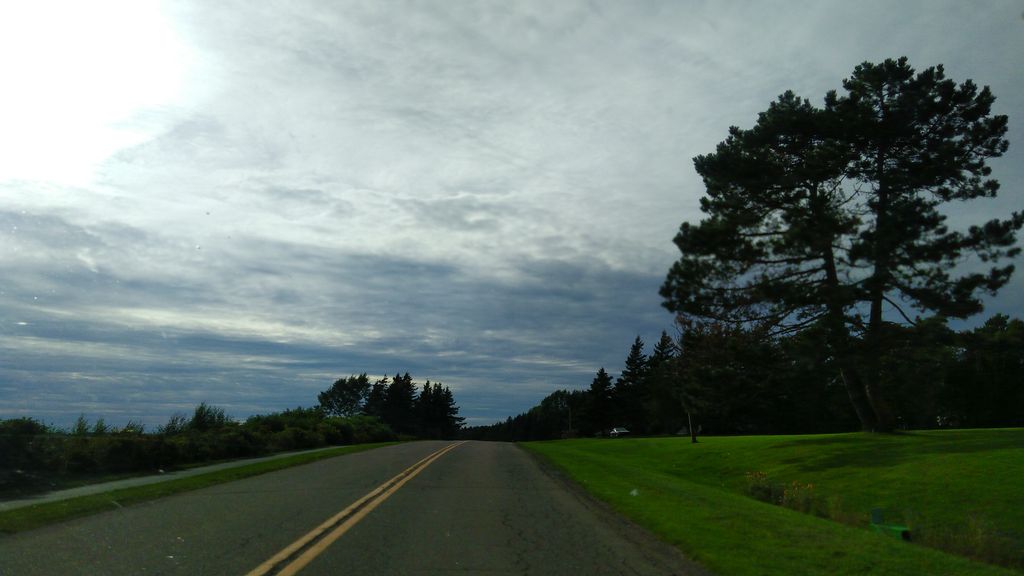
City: charlottetown